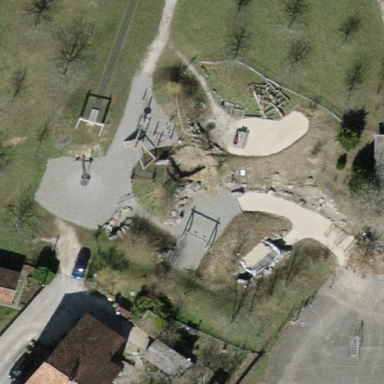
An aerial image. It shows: Playground area for leisure activities on the land.